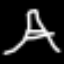
Label: The Eiffel Tower